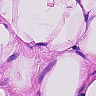
Metastatic tissue present: no